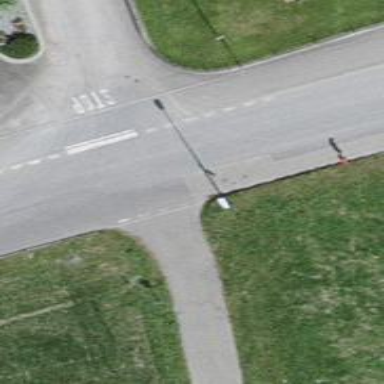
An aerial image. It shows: Stop road.